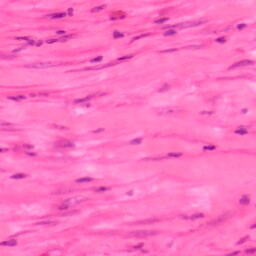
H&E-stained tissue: Colon